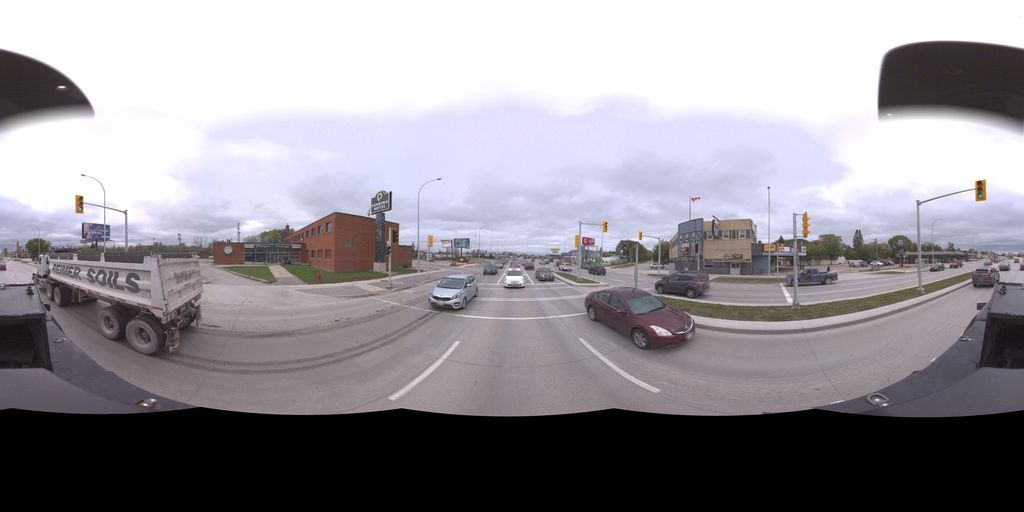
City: winnipeg